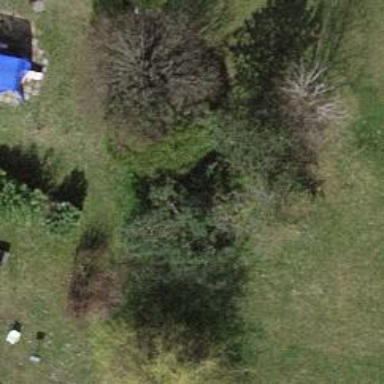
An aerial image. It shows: Garden with deciduous broadleaved trees.